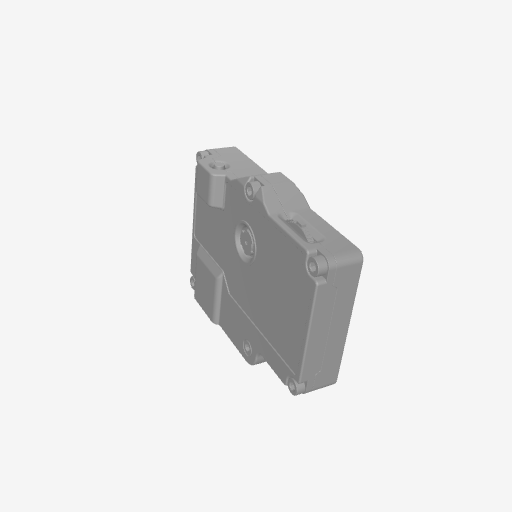
Part: HuskyLens